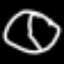
Label: clock